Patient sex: M
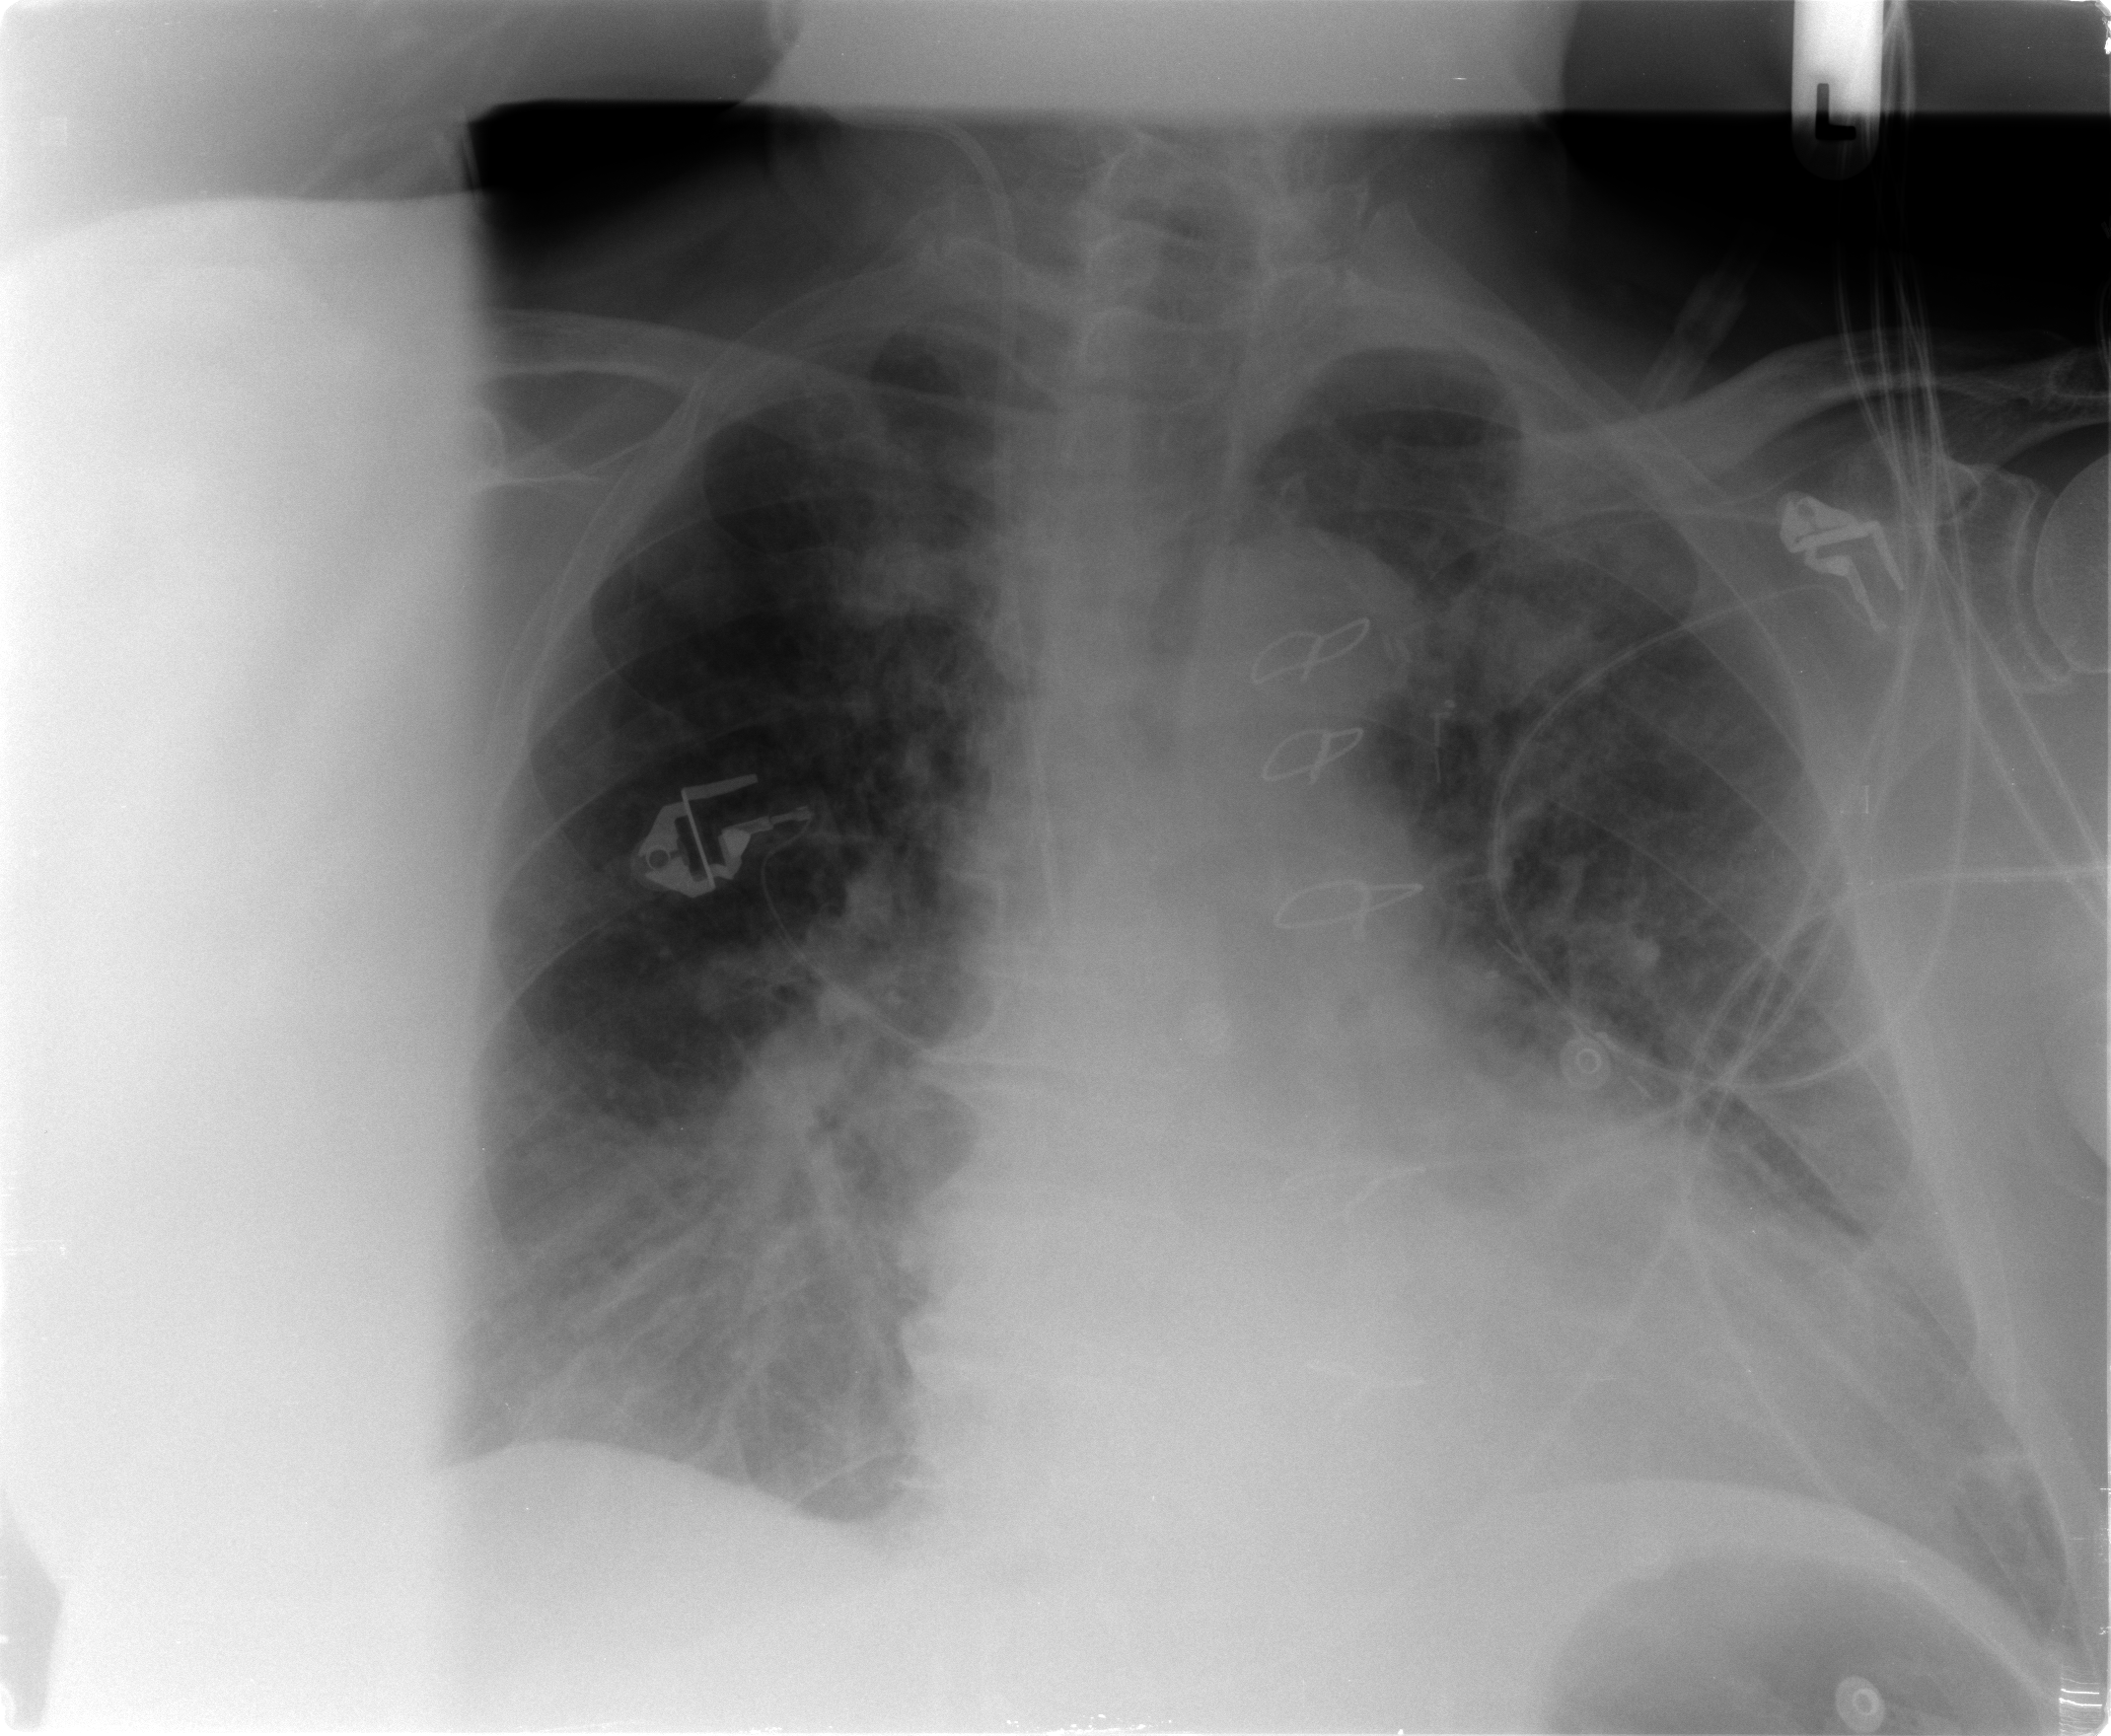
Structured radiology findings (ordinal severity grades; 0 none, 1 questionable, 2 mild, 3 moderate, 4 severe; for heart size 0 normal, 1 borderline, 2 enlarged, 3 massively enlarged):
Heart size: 2
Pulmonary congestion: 2
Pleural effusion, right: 0
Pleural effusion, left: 2
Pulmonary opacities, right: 3
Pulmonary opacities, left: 3
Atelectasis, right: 3
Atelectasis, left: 3